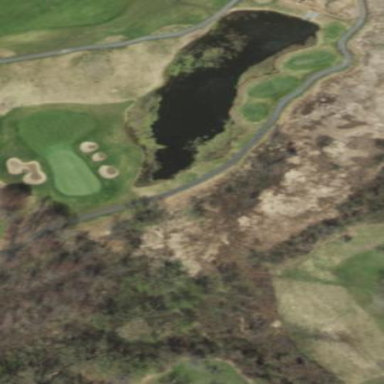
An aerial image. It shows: Rough area on grassy golf course.